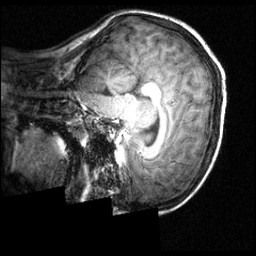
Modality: T1w
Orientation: sagittal
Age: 12
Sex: female
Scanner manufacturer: siemens
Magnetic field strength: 3.951 T
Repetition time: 1.5 s
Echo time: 0.00335 s